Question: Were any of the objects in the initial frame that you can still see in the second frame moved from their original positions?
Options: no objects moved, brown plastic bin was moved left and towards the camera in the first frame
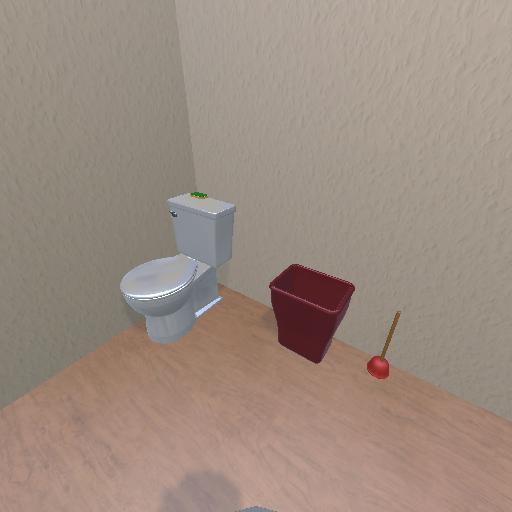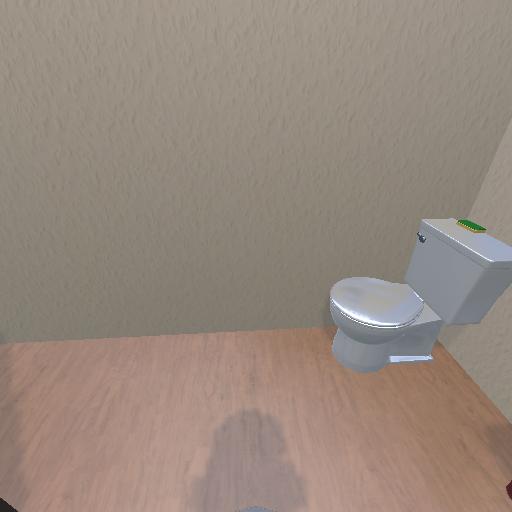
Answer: no objects moved